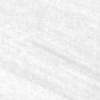
Label: change